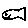
Label: fish